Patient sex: F
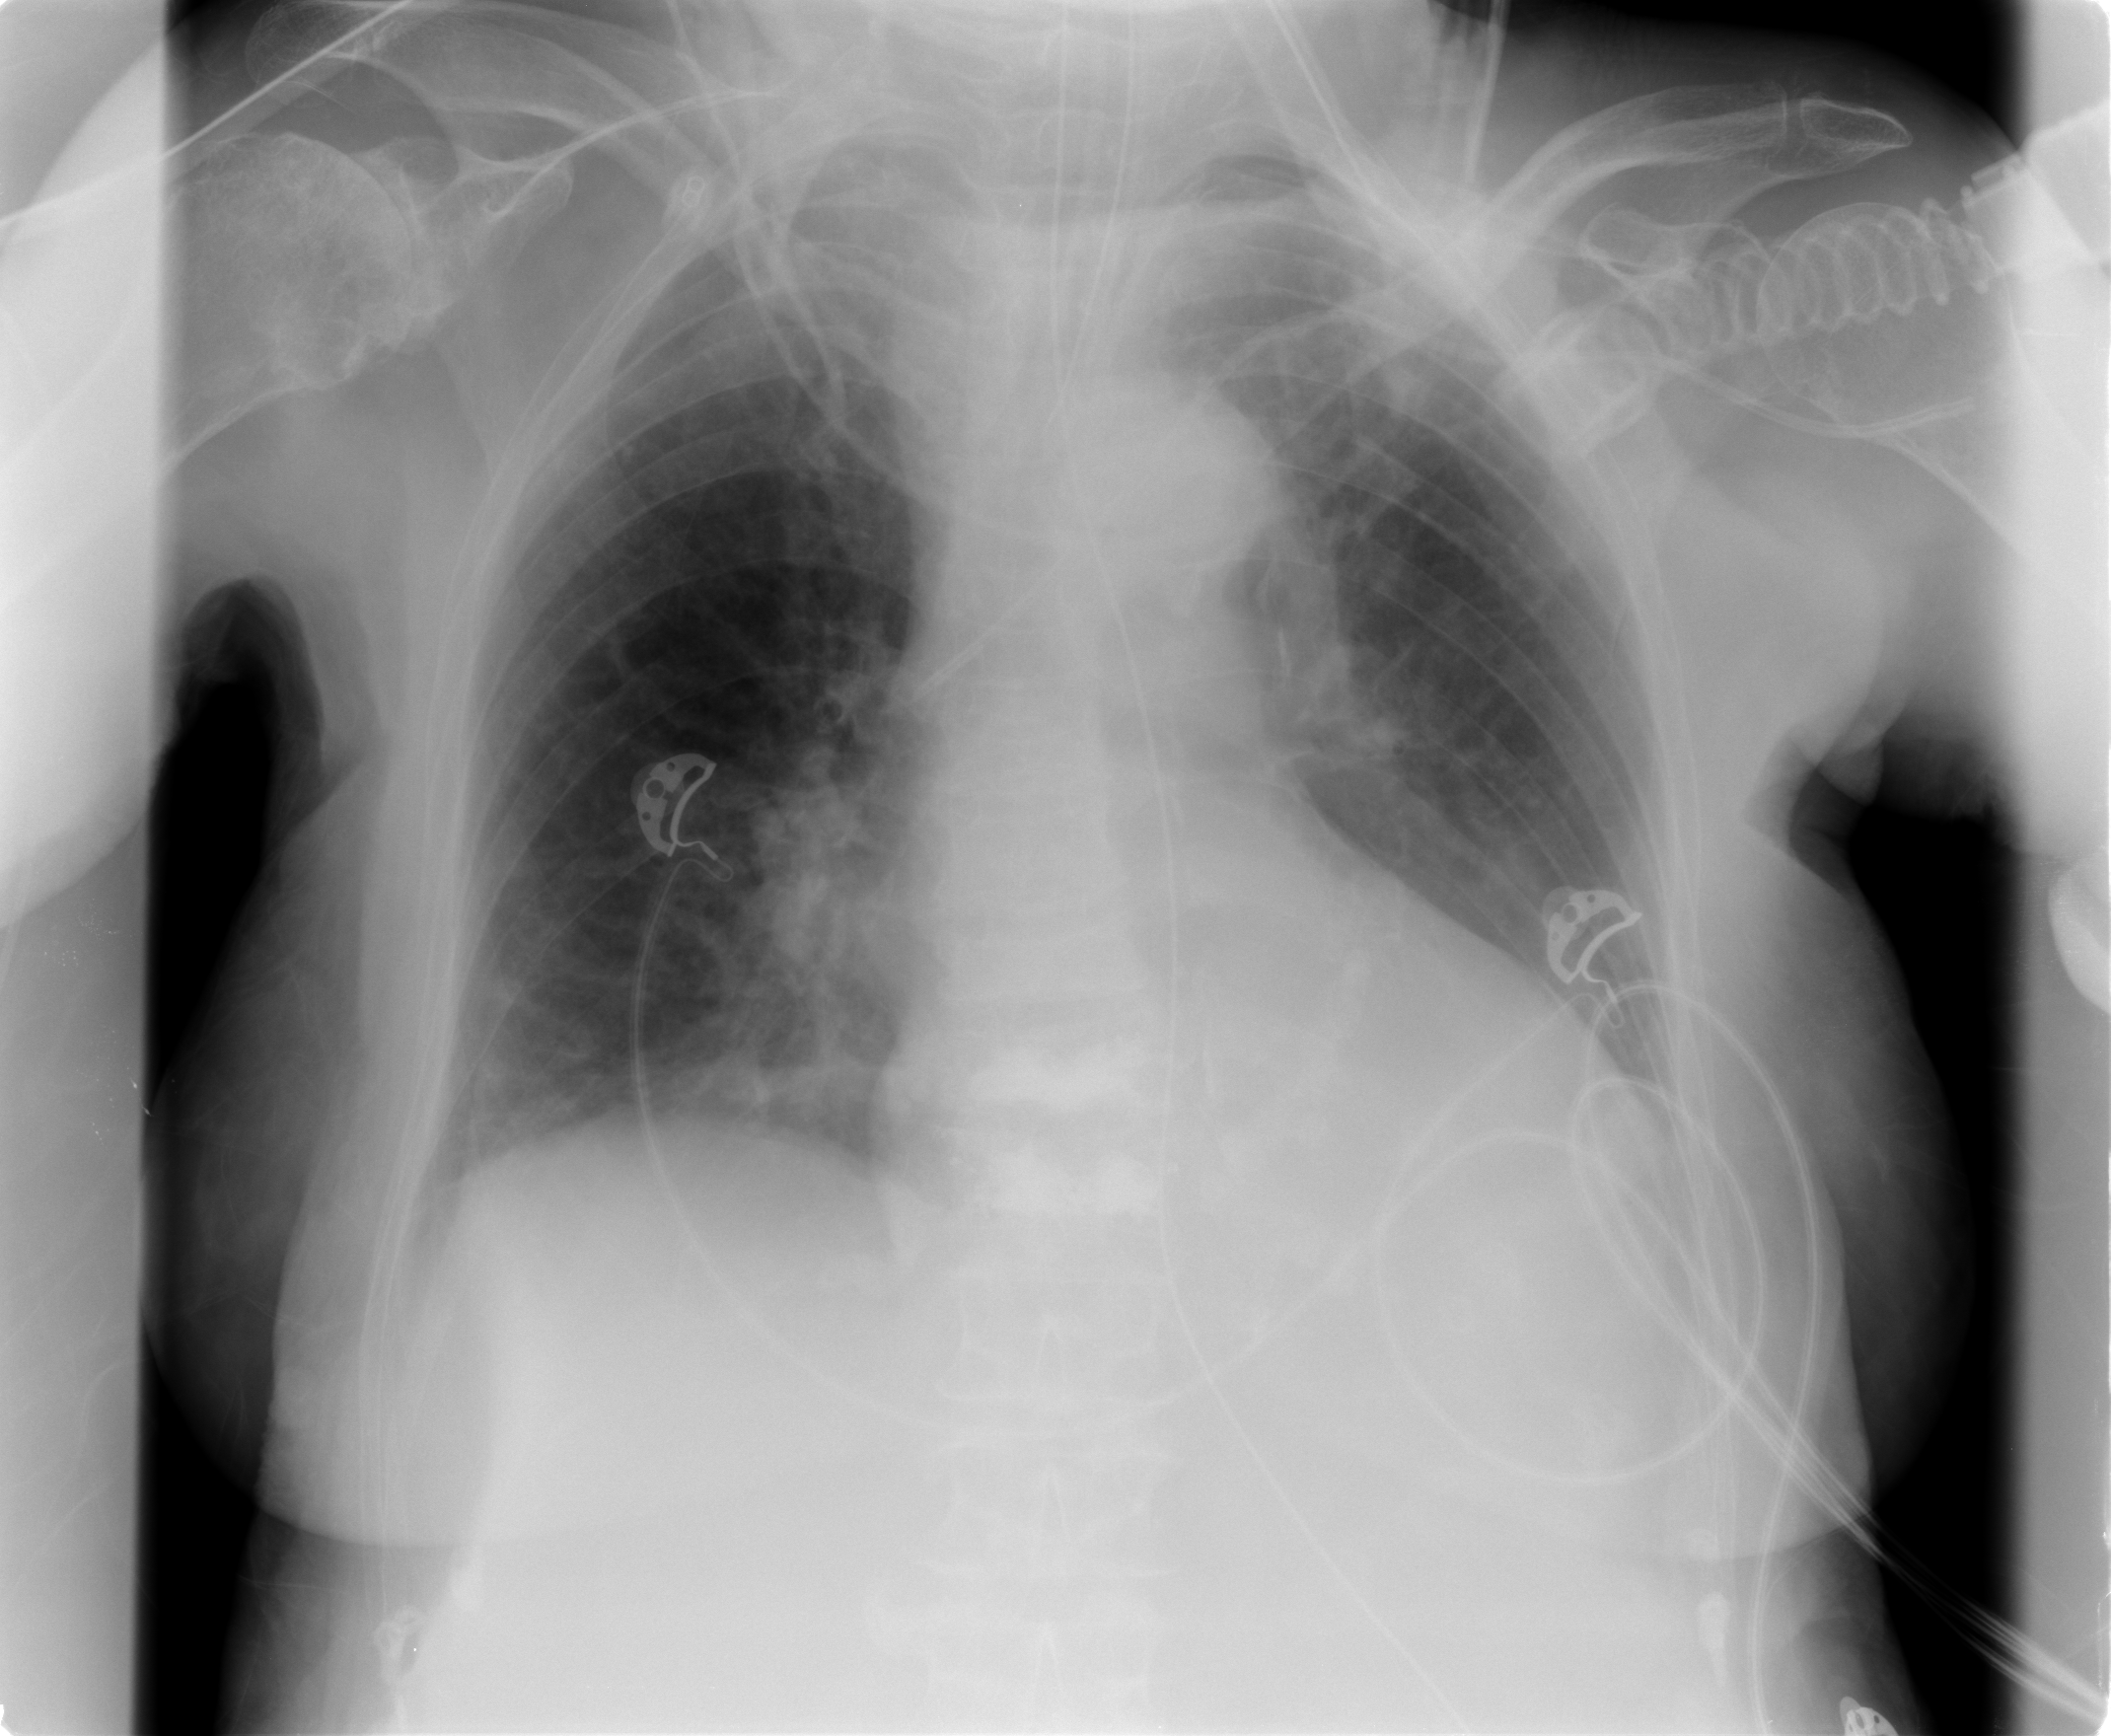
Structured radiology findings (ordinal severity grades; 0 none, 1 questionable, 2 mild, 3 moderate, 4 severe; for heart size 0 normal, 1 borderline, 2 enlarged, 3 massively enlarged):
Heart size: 2
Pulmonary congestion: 1
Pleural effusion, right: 0
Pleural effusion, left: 0
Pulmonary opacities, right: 2
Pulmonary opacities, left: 0
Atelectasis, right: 0
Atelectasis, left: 0